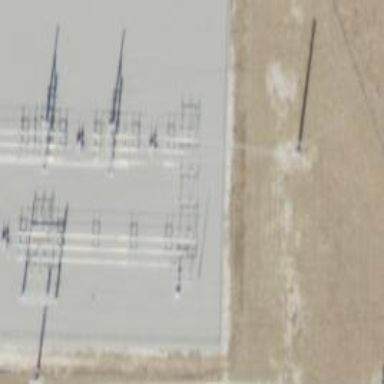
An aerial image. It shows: Switch for power supply.